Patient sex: M
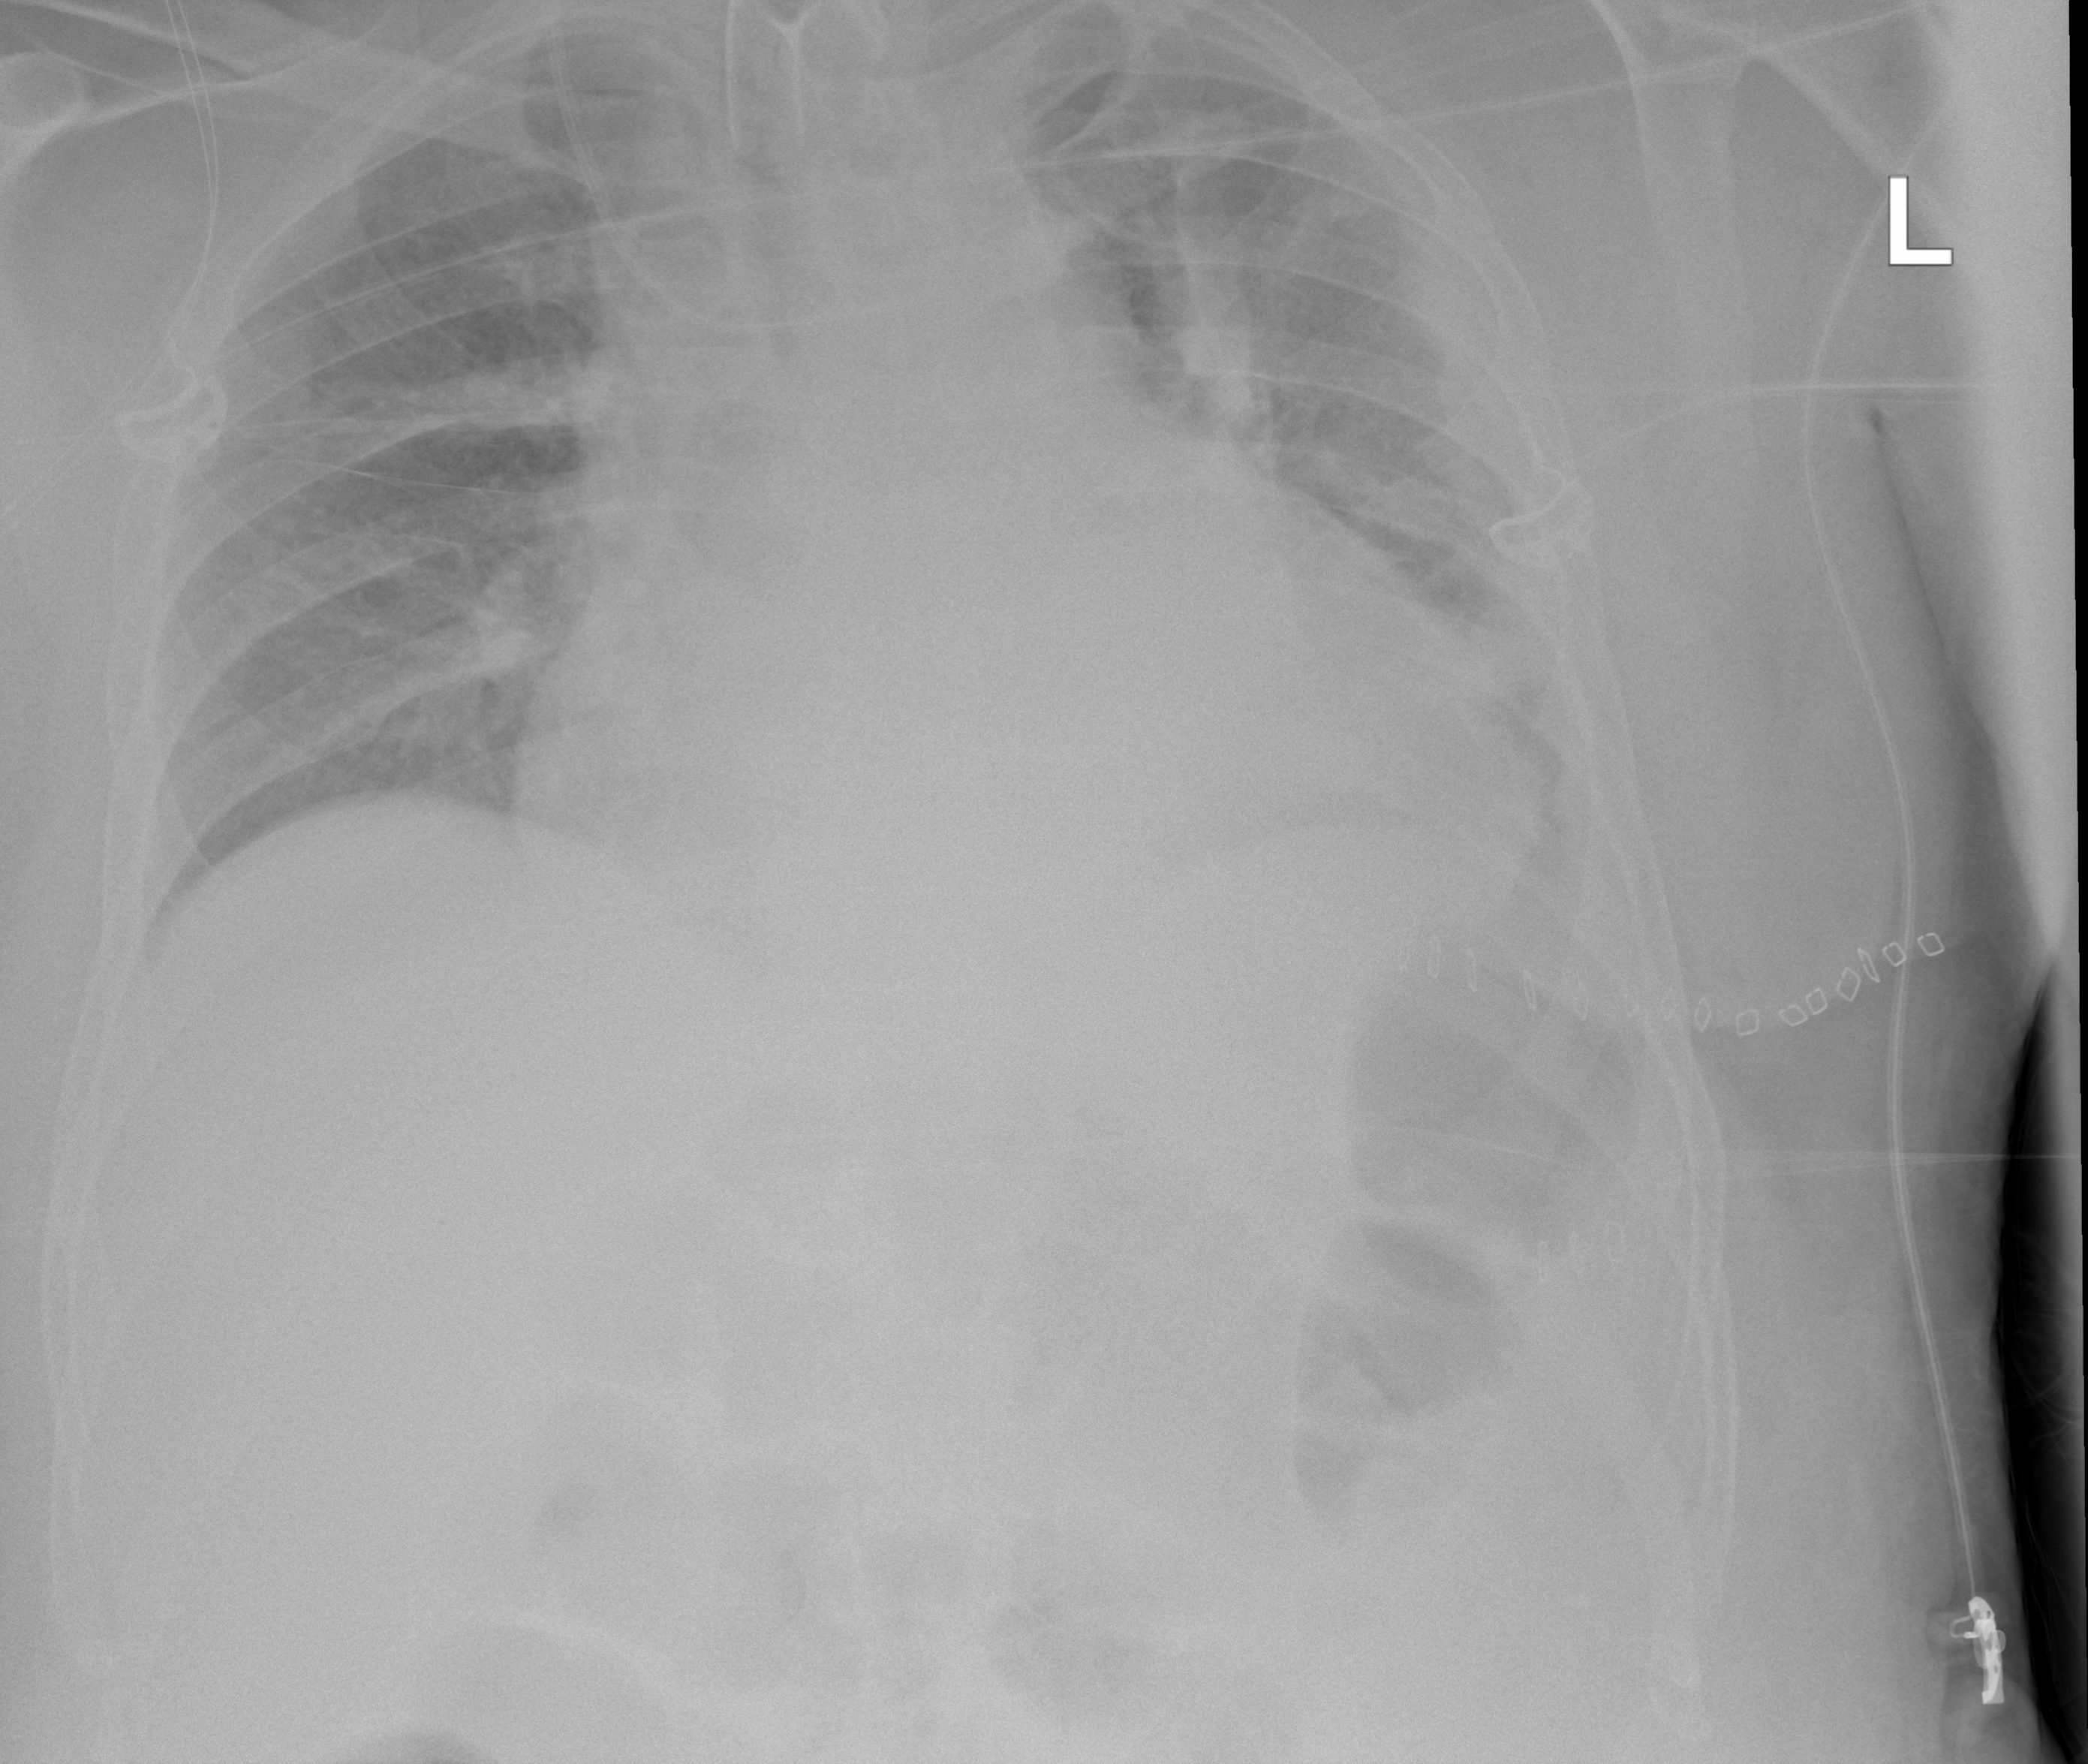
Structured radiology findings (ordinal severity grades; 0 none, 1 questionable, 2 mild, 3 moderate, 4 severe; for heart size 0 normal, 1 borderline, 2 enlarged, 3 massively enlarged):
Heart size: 3
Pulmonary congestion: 0
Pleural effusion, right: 0
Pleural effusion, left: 2
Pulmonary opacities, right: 0
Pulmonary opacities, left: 0
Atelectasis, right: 2
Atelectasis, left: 2